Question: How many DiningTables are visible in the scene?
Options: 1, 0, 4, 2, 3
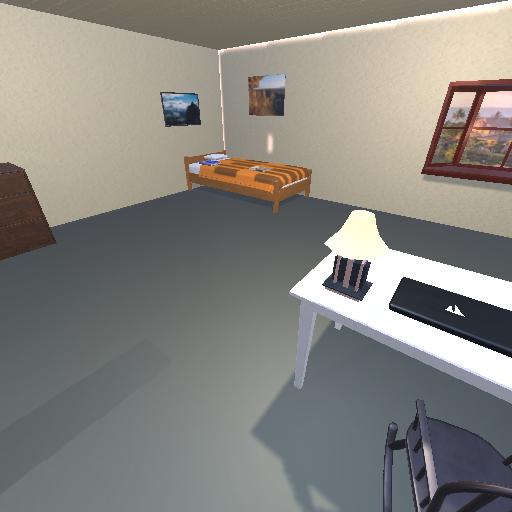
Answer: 1